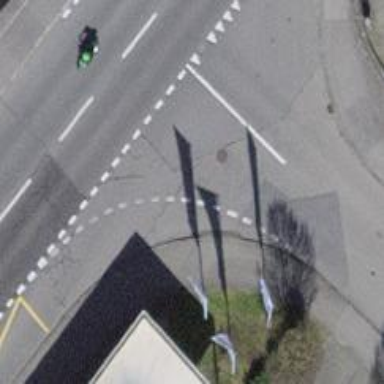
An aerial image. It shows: Kerb barrier.